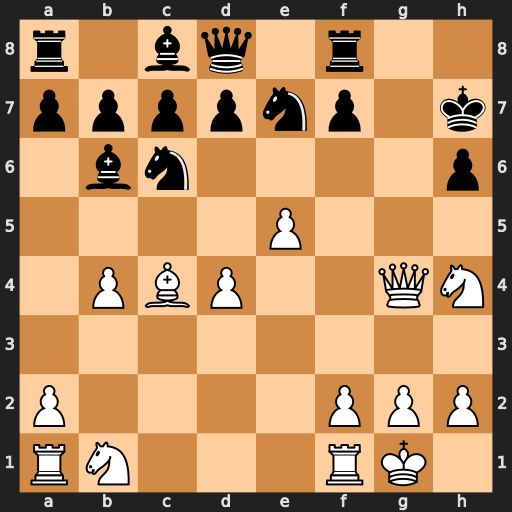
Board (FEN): r1bq1r2/ppppnp1k/1bn4p/4P3/1PBP2QN/8/P4PPP/RN3RK1
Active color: w
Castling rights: -
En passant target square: -
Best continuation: Bd3+ Ng6 Nxg6